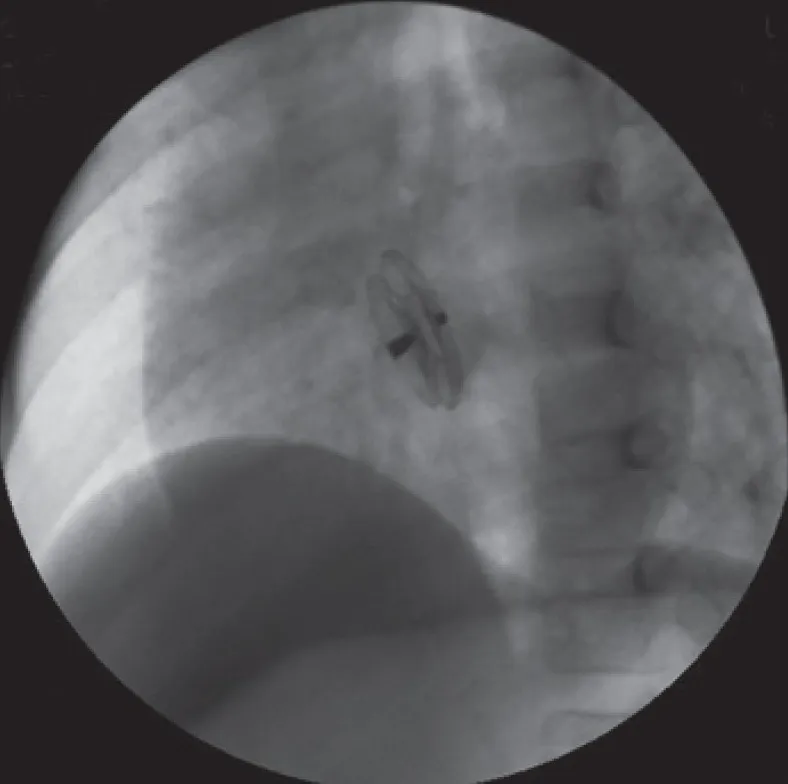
Catheterisation showing complete occlusion of the atrial septal defect by the Amplatzer septal occluder.
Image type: radiology (x_ray)